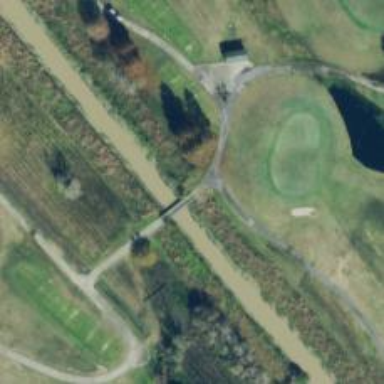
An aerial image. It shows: Path bridge over golf course.